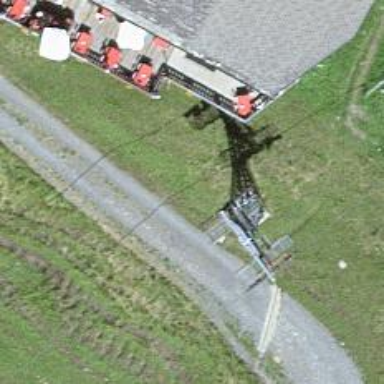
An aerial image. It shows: Pylon used for aerialway.